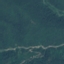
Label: Forest